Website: apple
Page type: account-selection
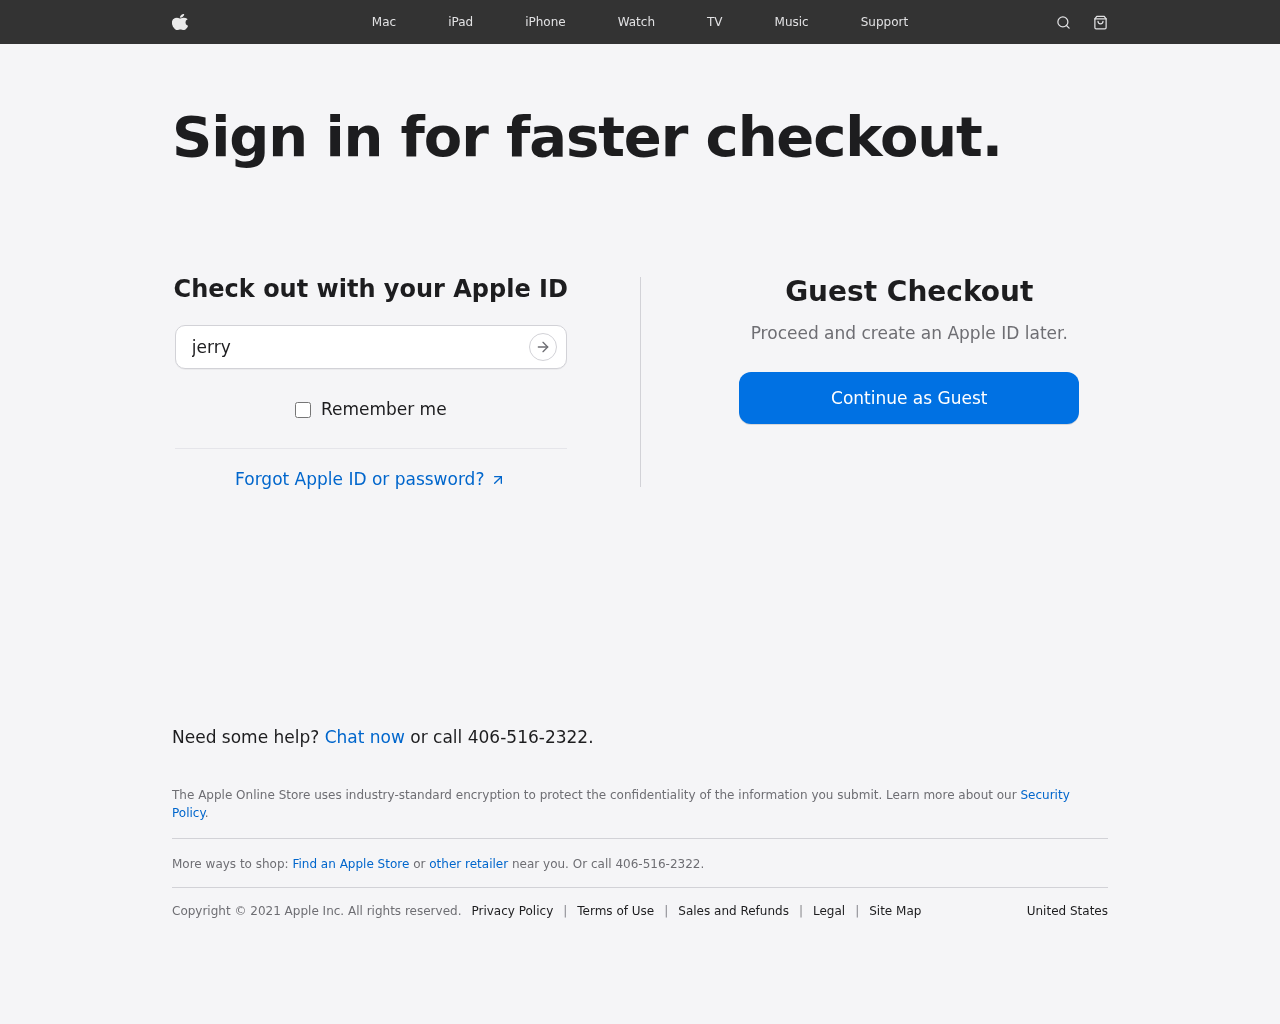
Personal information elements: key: PII_LOGIN_USERNAME
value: jerry_wilson